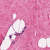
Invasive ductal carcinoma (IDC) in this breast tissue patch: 0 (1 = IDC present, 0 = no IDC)